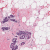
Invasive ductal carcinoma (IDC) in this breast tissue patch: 0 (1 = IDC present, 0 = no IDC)